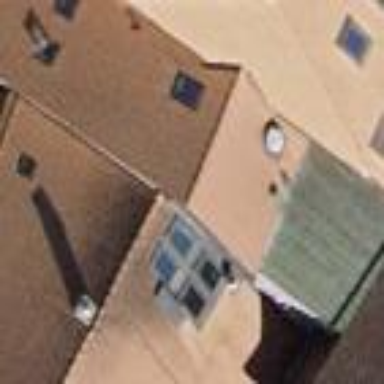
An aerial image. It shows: Apartments building with gabled roof that is oriented across.